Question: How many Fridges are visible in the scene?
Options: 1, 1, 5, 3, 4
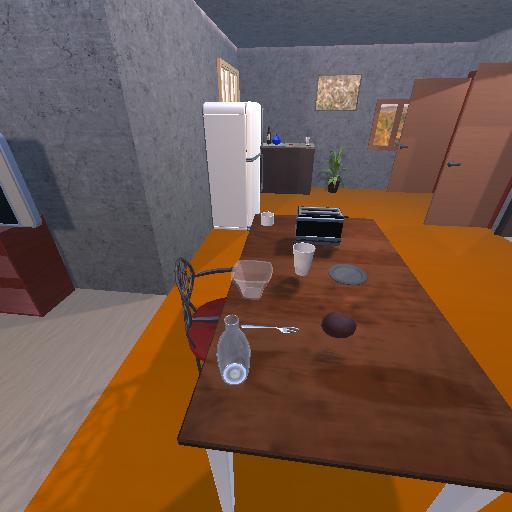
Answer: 1